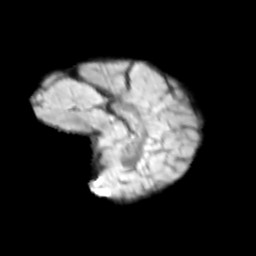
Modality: T2w
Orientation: sagittal
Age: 9
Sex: male
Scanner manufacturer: siemens
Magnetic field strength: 3 T
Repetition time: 3.8 s
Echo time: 0.07 s